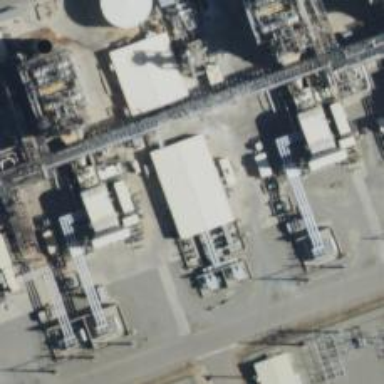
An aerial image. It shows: Gas-powered generator using steam turbine.